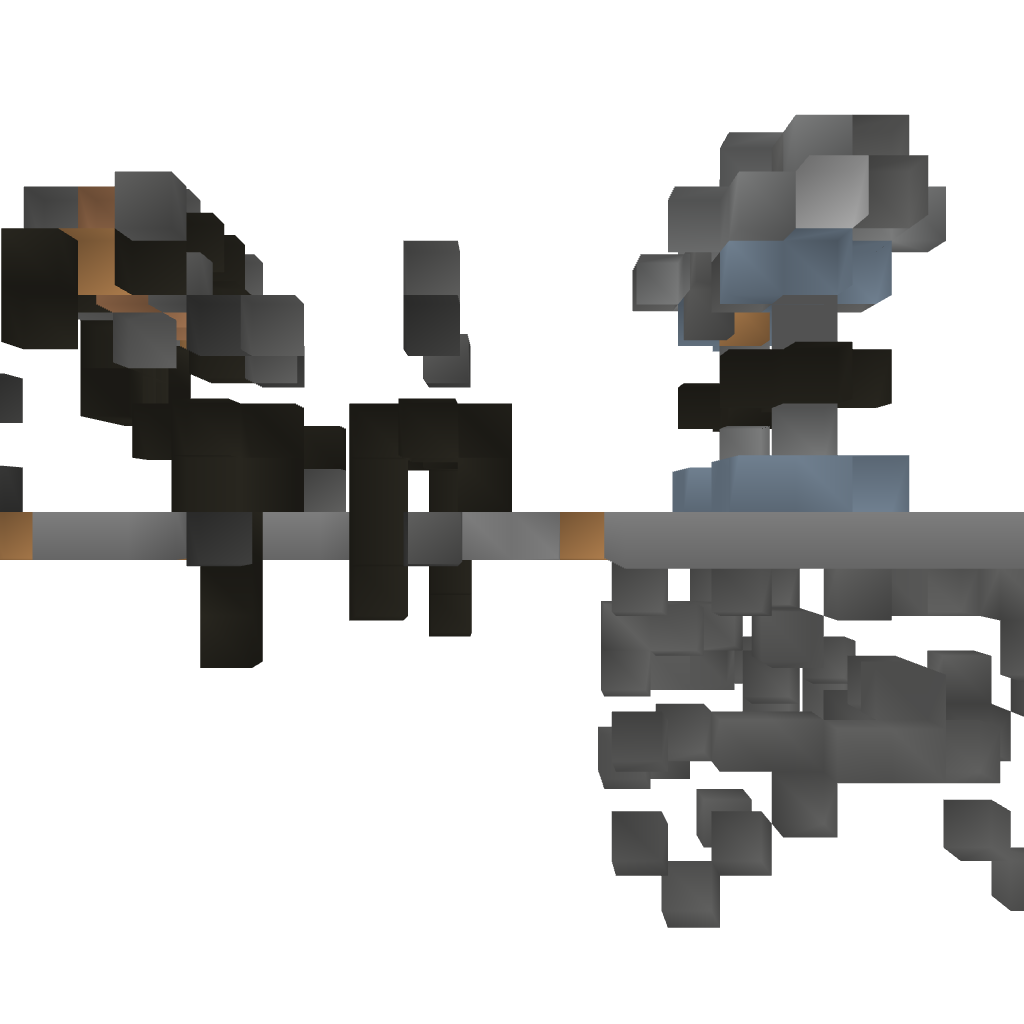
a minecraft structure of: Spawn for adventure maps